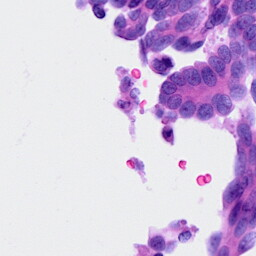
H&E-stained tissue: Ovarian